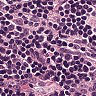
Metastatic tissue present: no